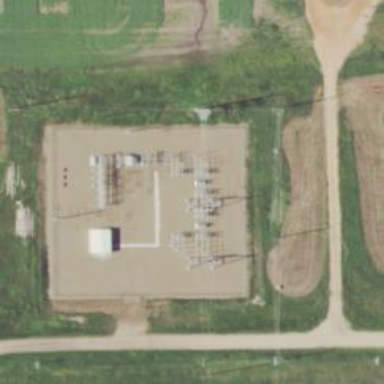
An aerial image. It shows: Switch used for power control.